Question: I fill the table with a ADODB.Recordset. I have 25 rows. But it can change. And last column is checkboxes.

Only one checkbox can select. Check one and uncheck others automatic.
'''
<input class="cb" id="txtdurum_<%=counter%>" name="txtdurum" type="checkbox" />
'''
Help please :)
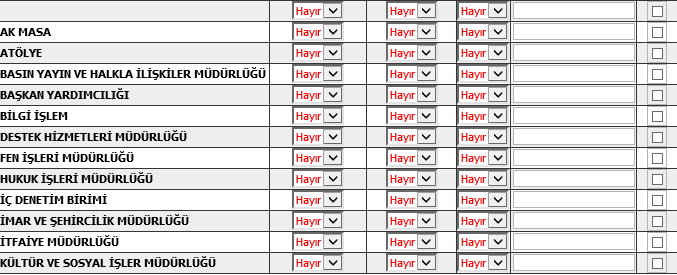
Answer: Try this code. Add an 'onchange' event to each input checkbox.
'''
<input class="cb" id="txtdurum_<%=counter%>" name="txtdurum" type="checkbox" onchange="check(this)"/>
'''
JS:
'''
function check(element){
if(element.checked){
var checkboxes = document.getElementsByClassName('cb');
for(var i=0;i<checkboxes.length;i++){
if(checkboxes[i]!=element)
checkboxes[i].checked = false;
}
}
}
'''
Example <URL>